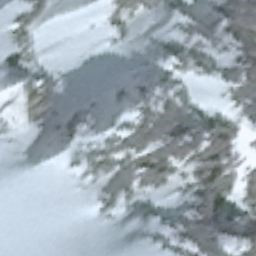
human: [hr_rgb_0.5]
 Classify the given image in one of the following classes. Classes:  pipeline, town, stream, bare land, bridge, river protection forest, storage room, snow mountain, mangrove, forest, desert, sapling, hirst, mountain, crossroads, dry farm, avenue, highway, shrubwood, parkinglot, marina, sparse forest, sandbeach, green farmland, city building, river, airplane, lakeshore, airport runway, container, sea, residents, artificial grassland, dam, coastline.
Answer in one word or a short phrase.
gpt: snow mountain